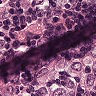
Metastatic tissue present: yes